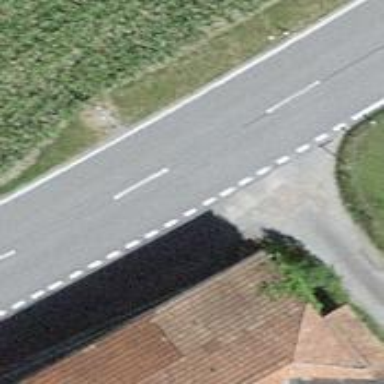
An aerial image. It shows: Bus stop with platform for public transport.